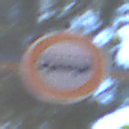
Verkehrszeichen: VerbotKraftomnibusse
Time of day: MorningAfternoon
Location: Outdoor (Suburban)
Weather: Clear
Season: NotSpecified
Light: Natural